Question: I have a textfield that users enter the city and also tableview to populate cities that user chooses. However once user add a new city, my table does not reload and for that reason data does not update on tableview. I do not know what I am missing. I have attached my code as well as screenshot.
'''
#import "AddCityViewController.h"
#import "ViewController.h"
@interface AddCityViewController ()
@end
@implementation AddCityViewController
@synthesize addCityTF;
@synthesize myTableView;
@synthesize tableData;
@synthesize myString;
- (void)viewDidLoad {
[super viewDidLoad];
// Do any additional setup after loading the view.
tableData = [[NSMutableArray alloc] initWithCapacity:0];
myString=@"Houston,London,Istanbul,Tokyo";
NSArray *array = [myString componentsSeparatedByString:@","];
tableData = [NSMutableArray arrayWithArray:array];
}
- (void)didReceiveMemoryWarning {
[super didReceiveMemoryWarning];
// Dispose of any resources that can be recreated.
}
- (NSInteger)numberOfSectionsInTableView:(UITableView *)tableView
{
// Return the number of sections.
return 1;
}
- (NSInteger)tableView:(UITableView *)tableView numberOfRowsInSection:(NSInteger)section
{
// Return the number of rows in the section.
return [tableData count];
}
- (UITableViewCell *)tableView:(UITableView *)tableView cellForRowAtIndexPath:(NSIndexPath *)indexPath
{
static NSString *CellIdentifier = @"Cell";
UITableViewCell *cell = [tableView dequeueReusableCellWithIdentifier:CellIdentifier forIndexPath:indexPath];
cell.textLabel.text = [tableData objectAtIndex:indexPath.row];
NSLog(@"Data is :%@",[tableData objectAtIndex:indexPath.row]);
cell.textLabel.font = [UIFont fontWithName:@"BebasNeue" size:24];
return cell;
}
- (IBAction)addBtnClicked:(id)sender {
NSString* newString=[myString stringByAppendingString:addCityTF.text];
NSArray *array = [myString componentsSeparatedByString:@","];
tableData = [NSMutableArray arrayWithArray:array];
[myTableView reloadData];
//[self performSegueWithIdentifier:@"Main2Detail" sender:self];
}
'''

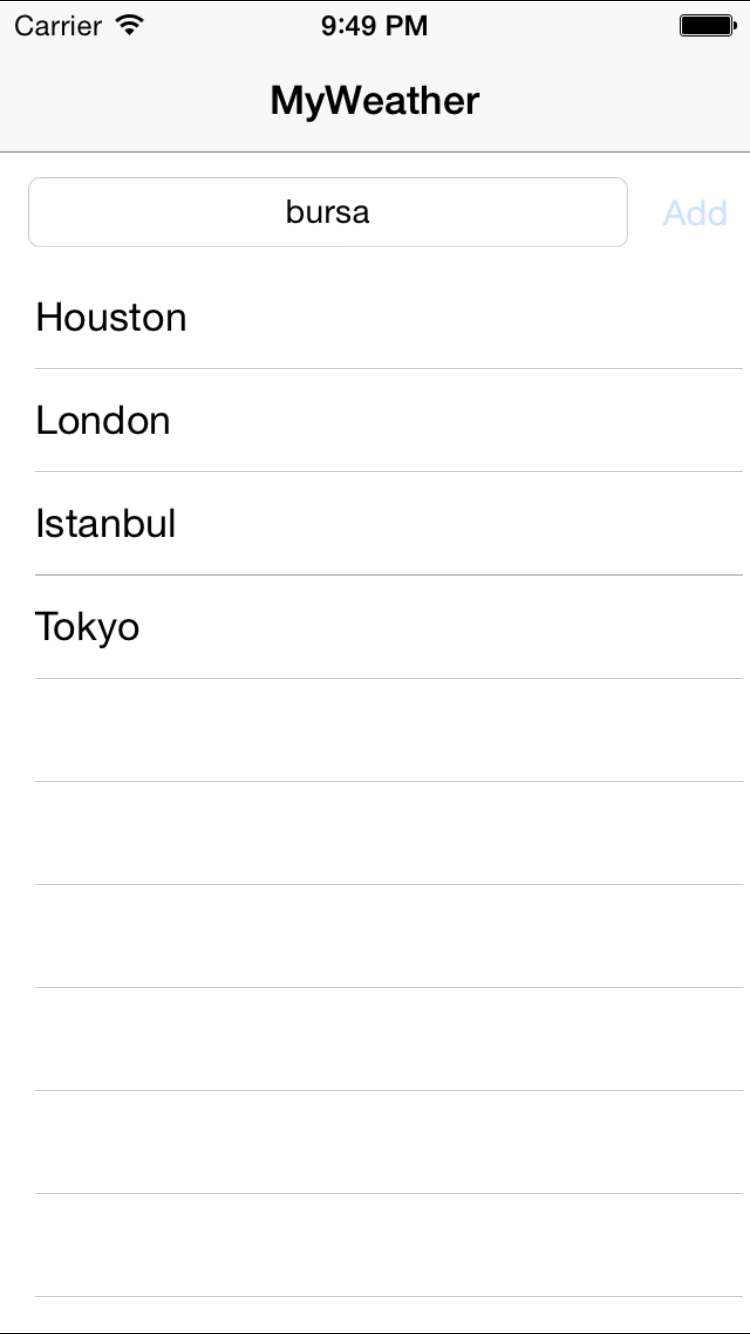
Answer: You are not adding ',' while appending another string and wrong string for making the array, I think here is the problem:
'''
- (IBAction)addBtnClicked:(id)sender {
NSString* tempString=[myString stringByAppendingString:@","];
NSString* newString=[tempString stringByAppendingString:addCityTF.text];
NSArray *array = [newString componentsSeparatedByString:@","];
tableData = [NSMutableArray arrayWithArray:array];
[myTableView reloadData];
//[self performSegueWithIdentifier:@"Main2Detail" sender:self];
}
'''
Hope this helps.. :)
Better way would be don't use sting, just use a 'NSMutableArray'. in viewDidLoad do this:
'''
tableData = [[NSMutableArray alloc] init];
[tableDate addObject: @"Houston"];
[tableDate addObject: @"London"];
[tableDate addObject: @"Istanbul"];
[tableDate addObject: @"Tokyo"];
'''
Then In you a 'addBtnClicked' just do this:
'''
- (IBAction)addBtnClicked:(id)sender {
[tableDate addObject: addCityTF.text];
[myTableView reloadData];
}
'''